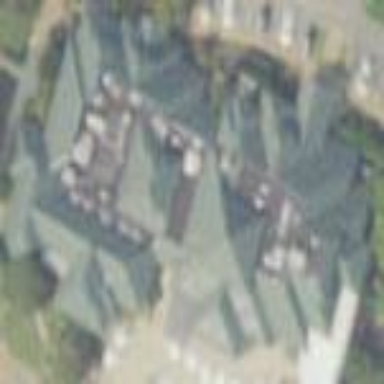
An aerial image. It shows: Building that houses fitness center.